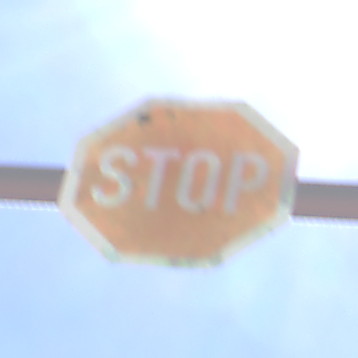
Verkehrszeichen: Stop
Umgebung: Outdoor, Nature
Tageszeit: Midday
Wetter: Clear
Licht: Natural
Jahreszeit: NotSpecified
Kontrast: HighContrast